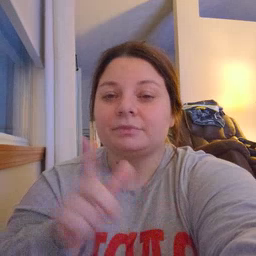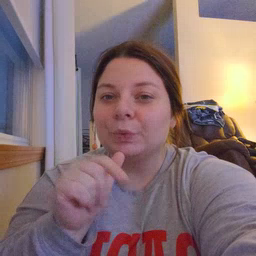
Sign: who